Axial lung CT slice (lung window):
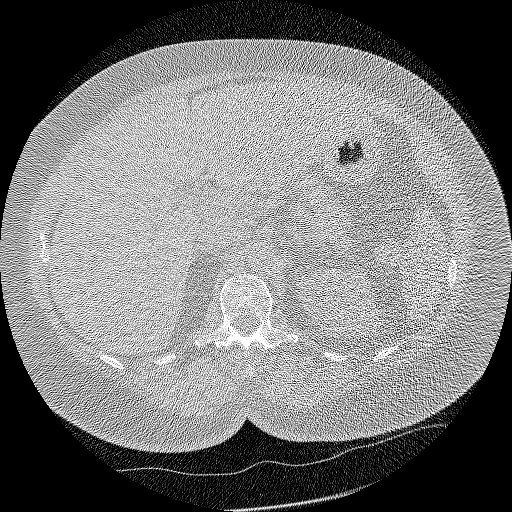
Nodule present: no